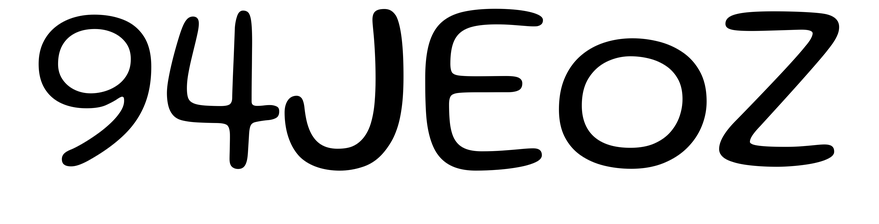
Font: Gluten_Light